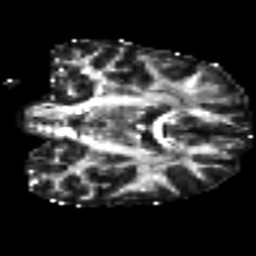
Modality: FA
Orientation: coronal
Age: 38
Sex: male
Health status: healthy
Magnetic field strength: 3 T
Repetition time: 8.4 s
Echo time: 0.0926 s